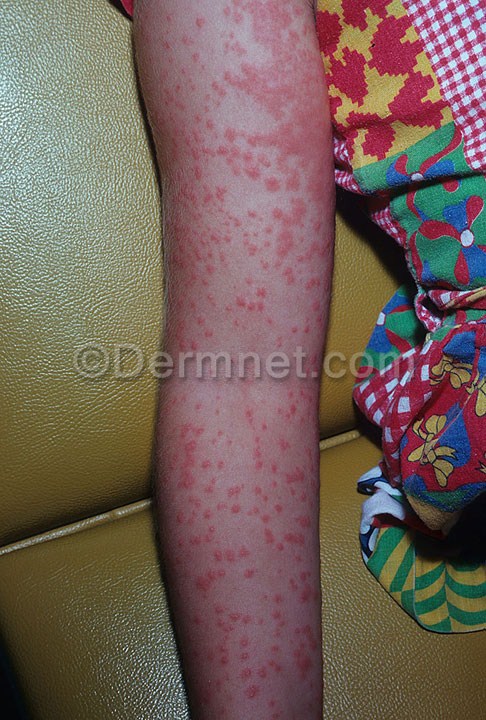
Disease: Vasculitis Photos